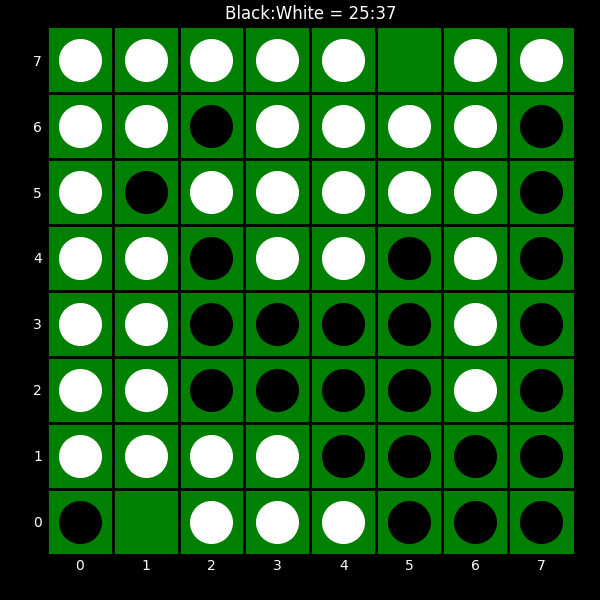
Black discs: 25
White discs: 37